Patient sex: M
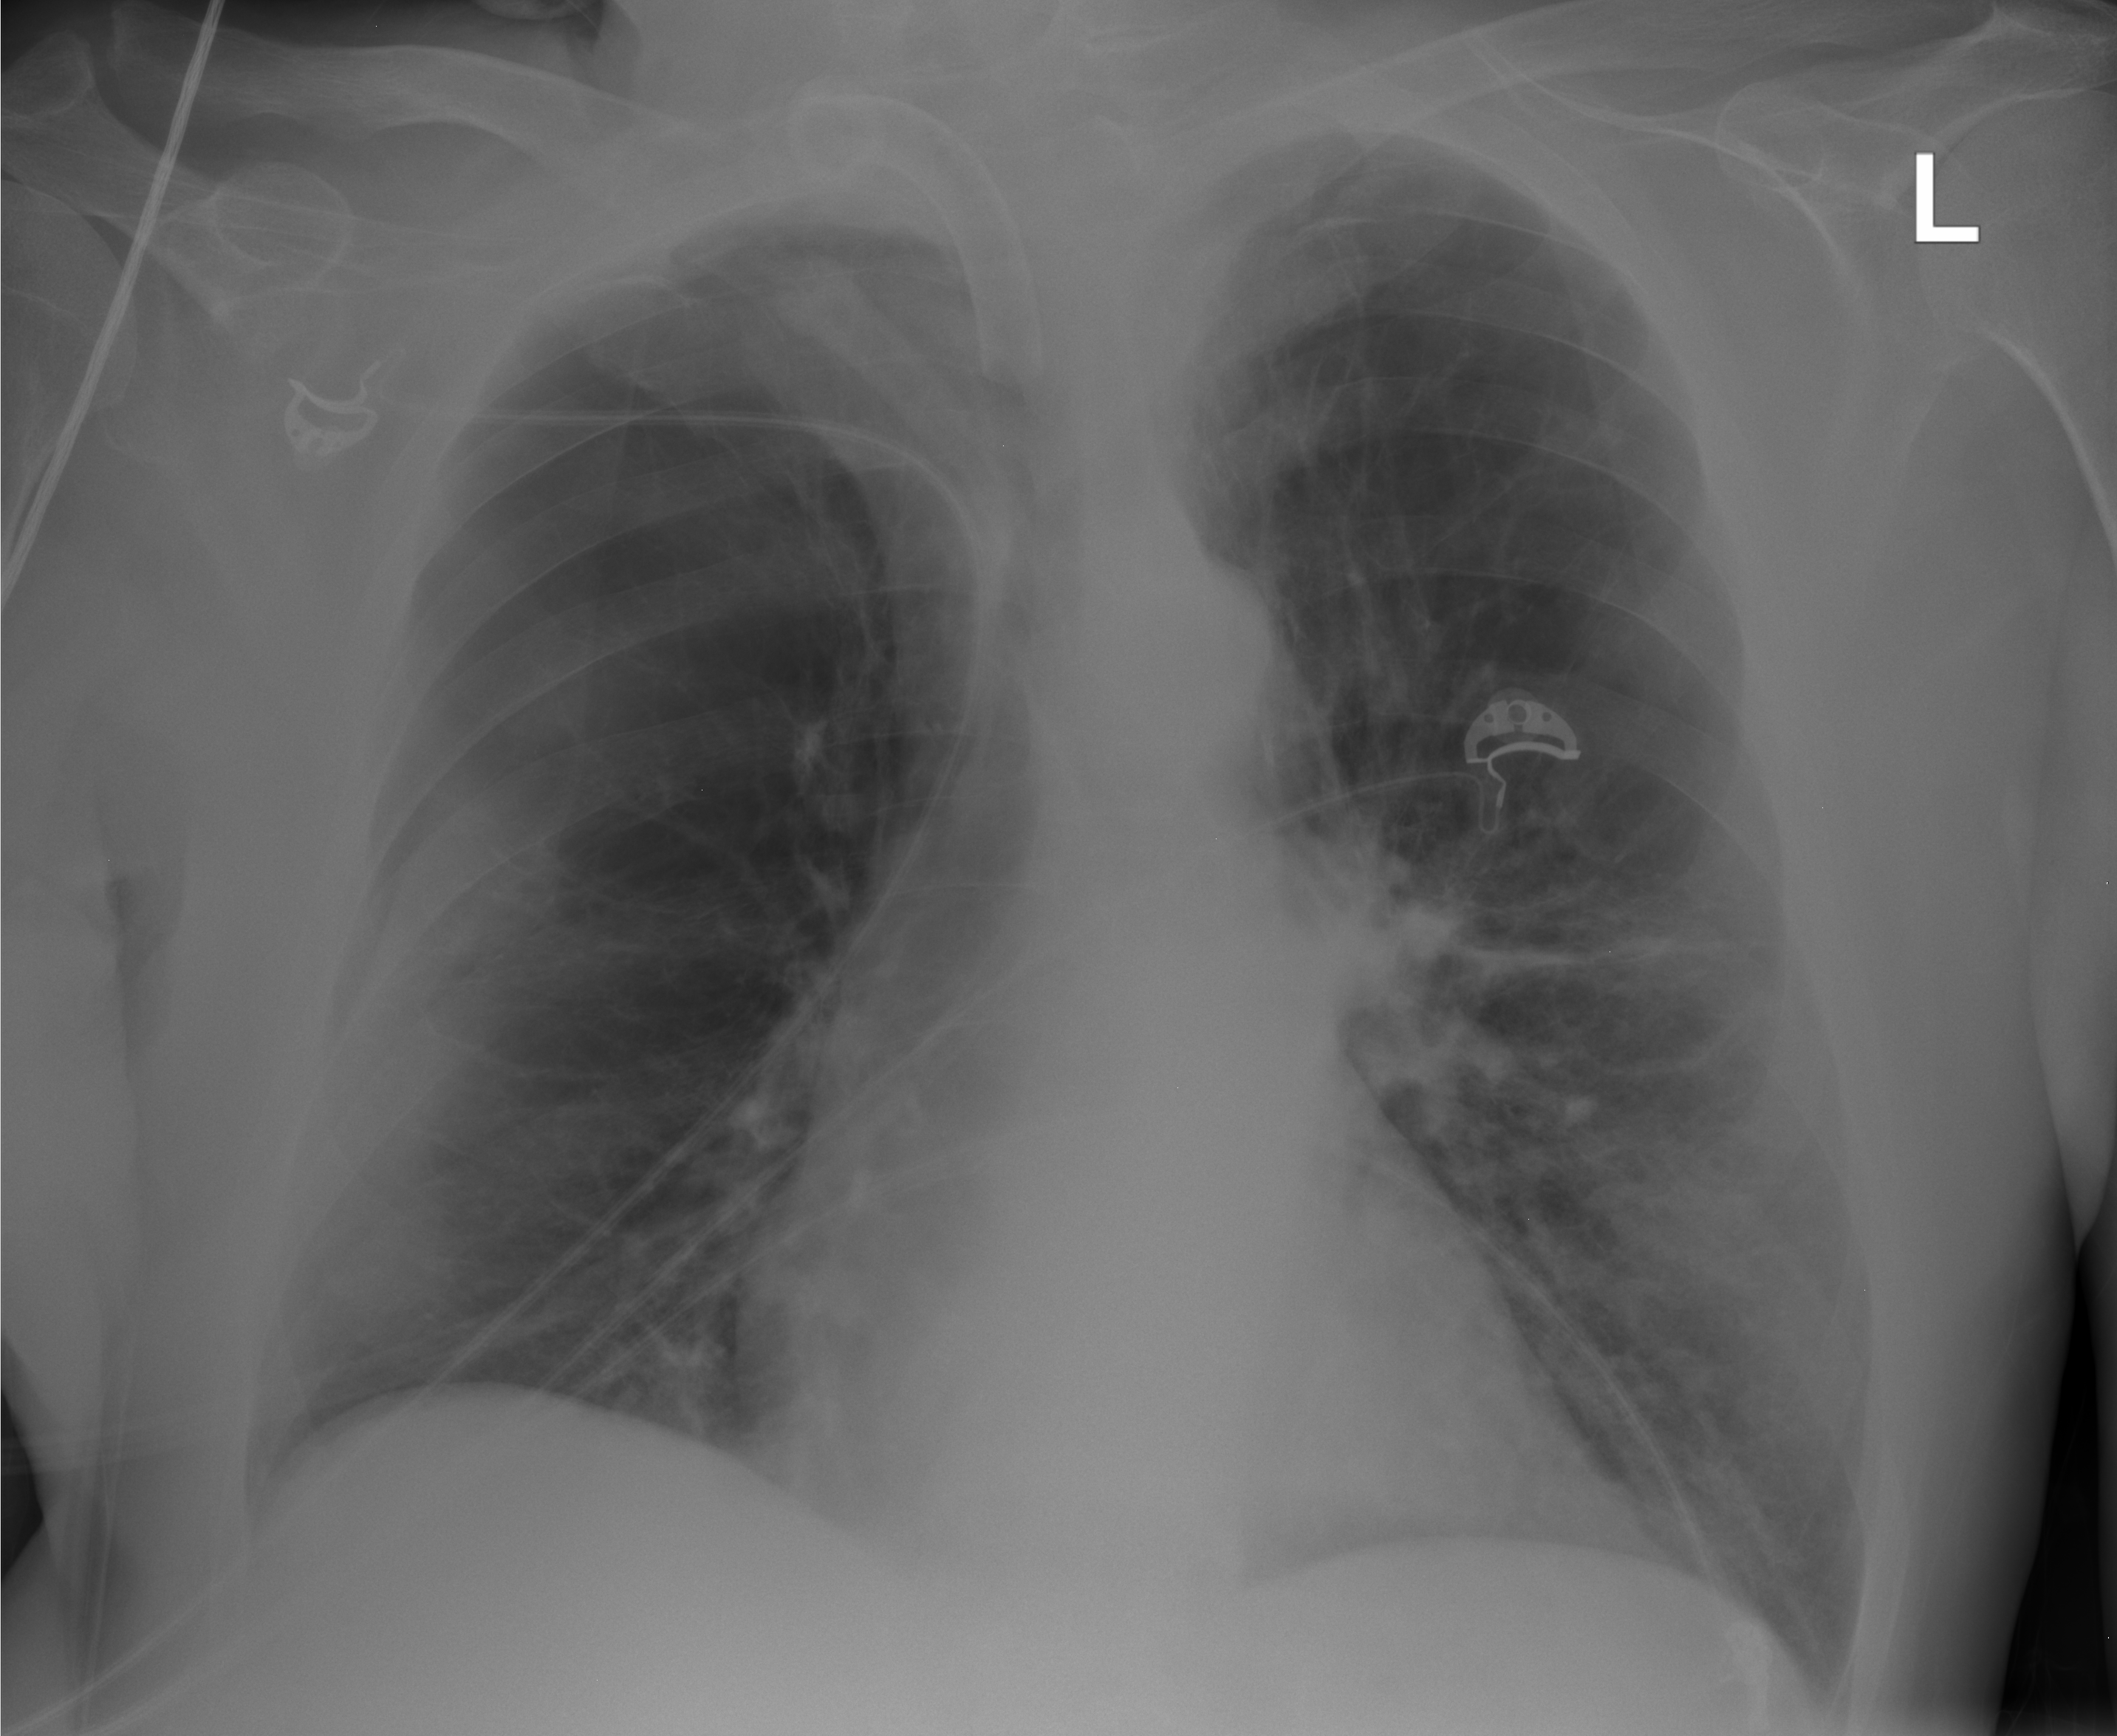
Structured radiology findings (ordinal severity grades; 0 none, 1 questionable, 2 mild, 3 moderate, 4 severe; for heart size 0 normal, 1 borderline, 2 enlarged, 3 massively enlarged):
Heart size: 0
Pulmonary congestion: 0
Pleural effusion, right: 0
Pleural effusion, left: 0
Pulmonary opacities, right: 0
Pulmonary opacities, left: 0
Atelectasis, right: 0
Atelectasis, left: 2